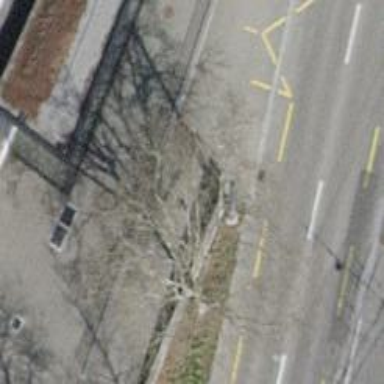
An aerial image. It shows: Bollard barrier.